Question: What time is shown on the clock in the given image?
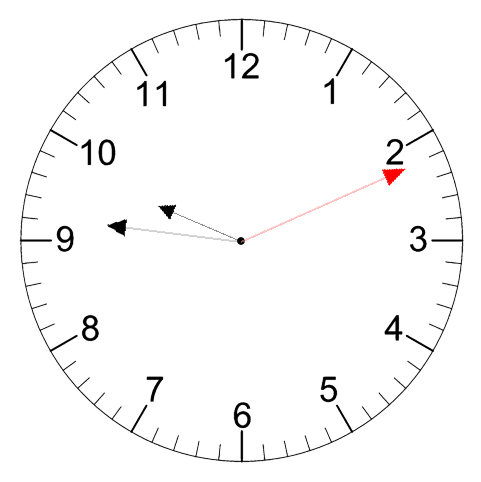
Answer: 09:46:11